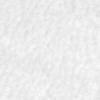
Label: no_change